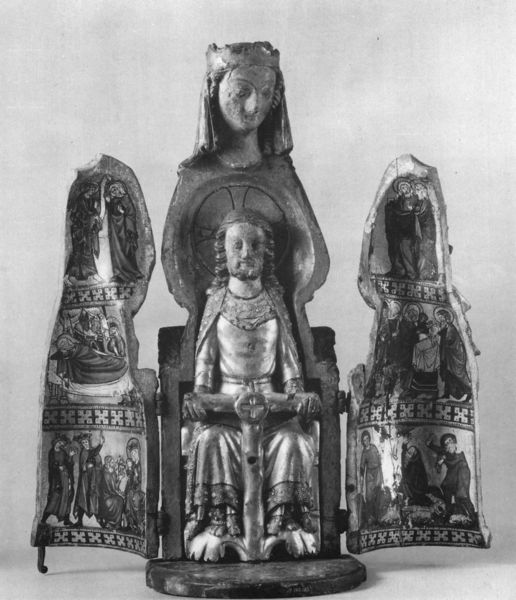
Titel: Thronende Himmelskönigin als Maria lactans mit dem auf ihrem linken Knie sitzenden Kind
Institution: New York, The Metropolitan Museum of  Art
Schlagwörter: gott, gruppe, umhang, weiß, sitzen, frau, grau, haar, holz, schwarz, stuhl, malerei, bart, lang, sockel, kirche, figur, haare, mantel, stehend, personen, krone, locken, skulptur, statue, bilder, sitz, figuren, kaiser, thron, plastik, bemalt, foto, vier, antike, kreuz, puppe, altar, schnitzerei, andächtig, heiligenschein, statuen, christus, jesus, jesus christus, mittelalter, heilige, geöffnet, heilig, maria, madonna, reliquie, ikone, schanier, kicrhe, öffnen, holzskulptur, kirchenkunst, ikonographie, christ, katholisch, klappen, aufklappen, figuren+foto, im inneren